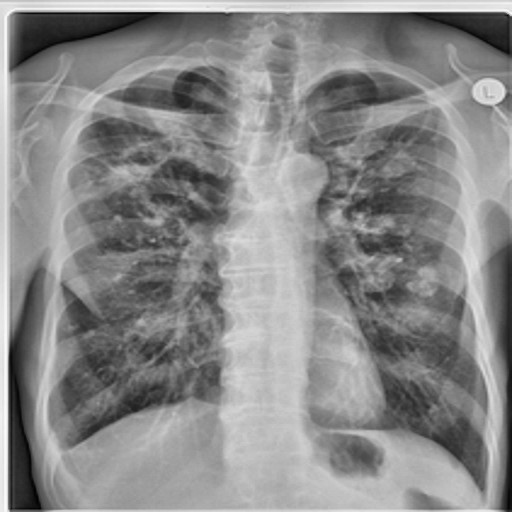
Finding: TUBERCULOSIS